Current action and preconditions to check: trajectory_clear

Your task: For each precondition in the list above, predict whether it will hold at this action.

Consider the current scene as observed from the mobile robot's camera, and analyze the predicted future states of all dynamic agents (e.g., people, animals, vehicles, or any moving entities) within the NEXT SECOND.

IMPORTANT: Only answer "very likely" if you are absolutely certain—based on strong, clear evidence—that a dynamic agent will violate the precondition in the predicted future state. Do NOT answer "very likely" for unlikely, ambiguous, or low-probability risks.

Ask yourself for each precondition: Is there a high probability, with clear and convincing evidence, that the predicted future states of any dynamic agent will interfere with the predicted future state of the currently executing action within the NEXT SECOND, causing that precondition to fail?

Assess the risk level based on these predictions. Use "likely" or "very likely" if motions create a clear risk of interference.

Use "neutral" or "improbable" if agents are nearby but their predicted paths are clearly diverging or non-conflicting.

Failure Risk Categories: "very improbable", "improbable", "neutral", "likely", "very likely"

Answer Format: Output ONLY the probability_of_failure value from these categories: "very improbable", "improbable", "neutral", "likely", "very likely"

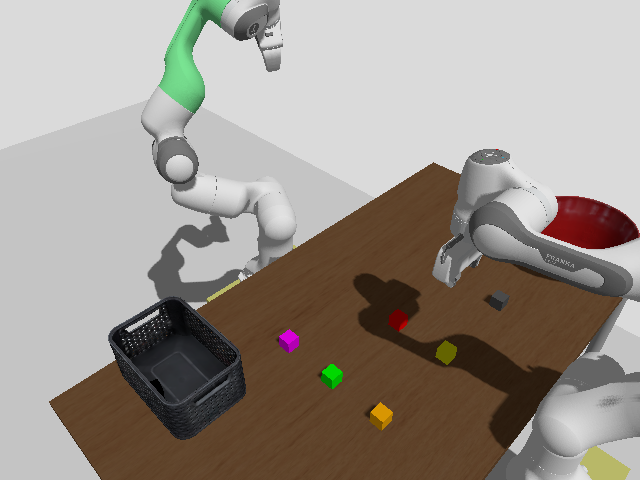

Answer: very improbable